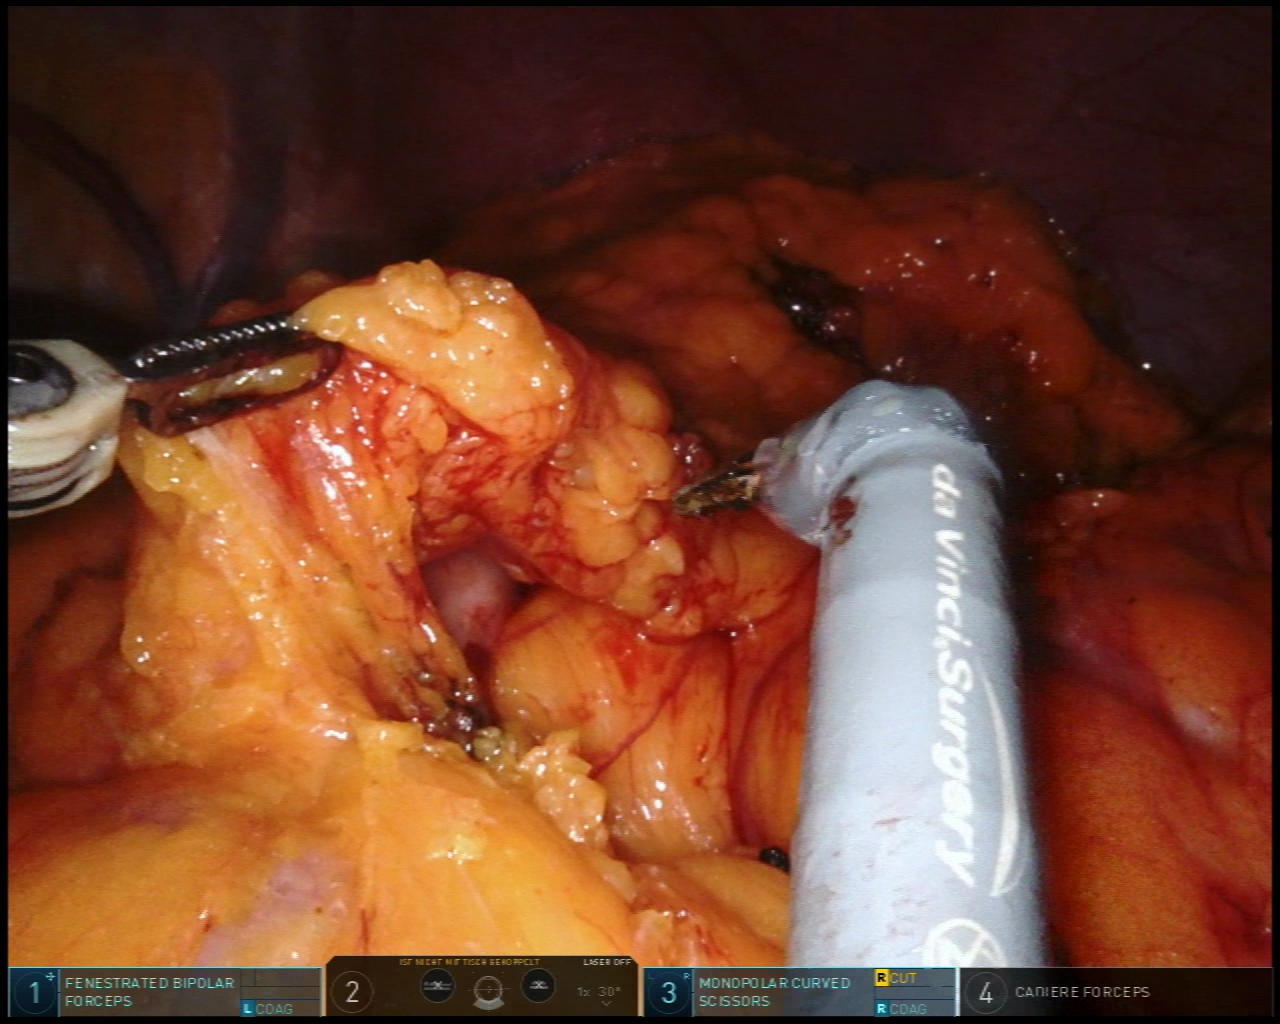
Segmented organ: stomach
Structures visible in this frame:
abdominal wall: yes
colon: yes
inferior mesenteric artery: no
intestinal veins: no
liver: no
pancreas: no
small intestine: no
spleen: no
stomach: yes
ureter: no
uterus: no
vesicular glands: no